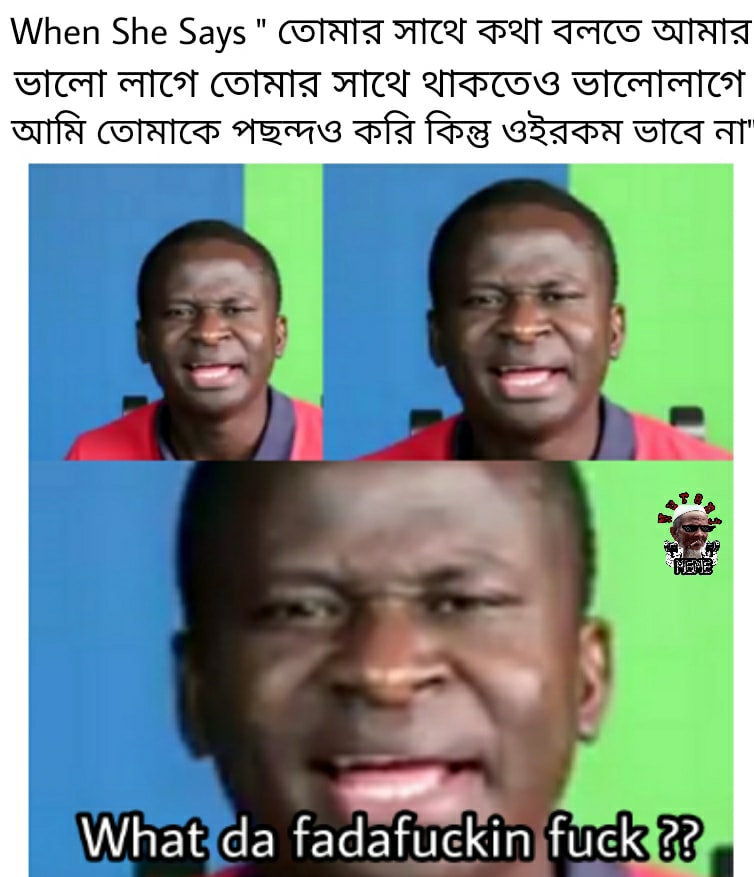
Caption: When She Says "তোমার সাথে কথা বলতে আমার ভালো লাগে তোমার সাথে থাকতেও ভালো লাগে   আমি তোমাকে পছন্দও করি কিন্তু ওইরকম ভাবে না "   What da fadafuckin fuck ??
Label: hate